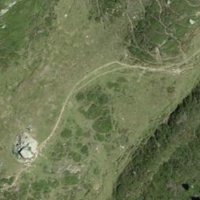
EUNIS habitat code: 26
Species observed at this site:
Viola calcarata